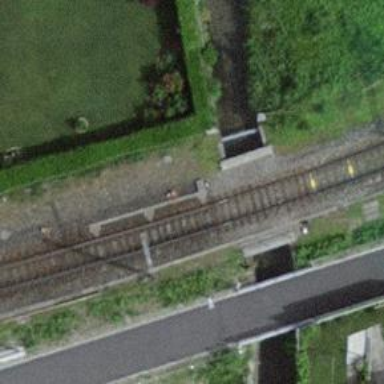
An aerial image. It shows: Railway switch.